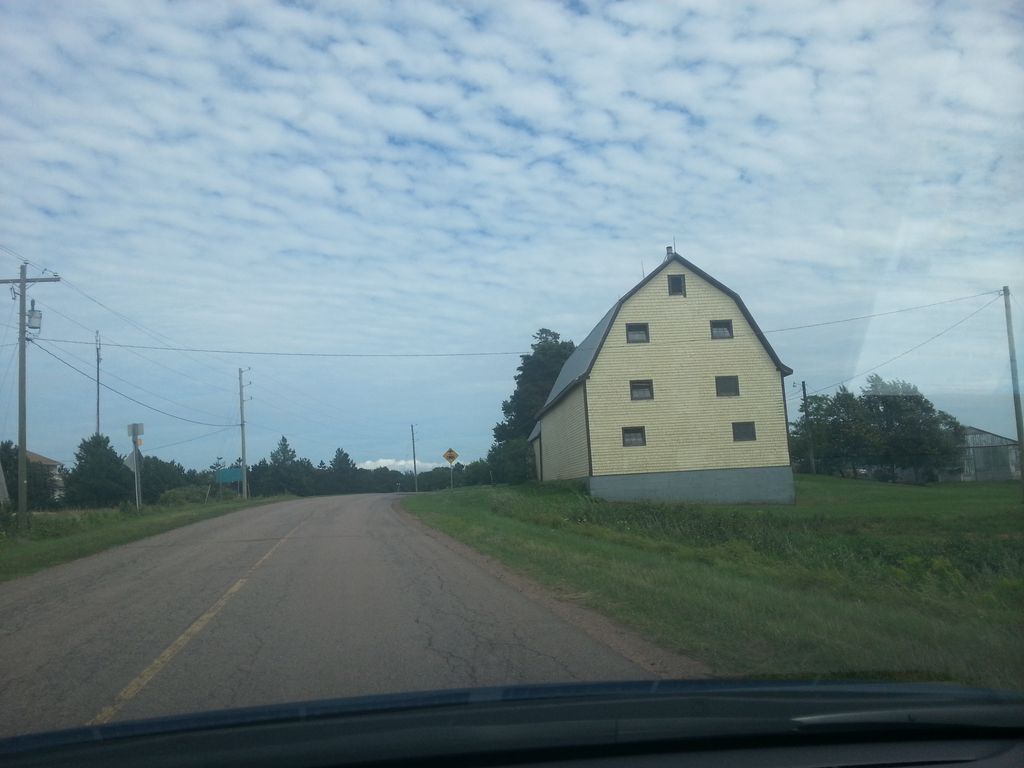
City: charlottetown